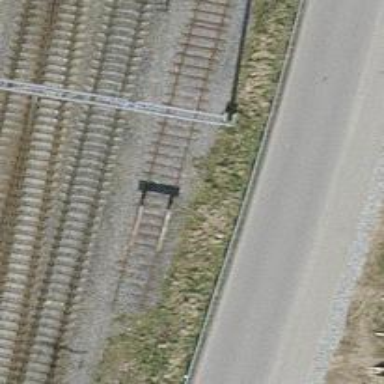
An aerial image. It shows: Railway buffer stop.